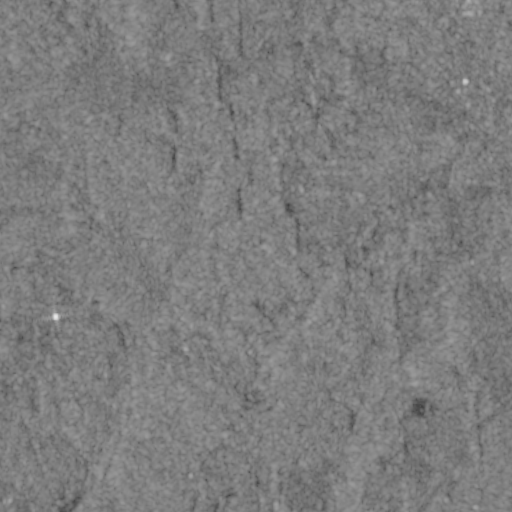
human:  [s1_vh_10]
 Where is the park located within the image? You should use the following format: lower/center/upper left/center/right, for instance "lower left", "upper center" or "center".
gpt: The park is located in the upper right of the image.
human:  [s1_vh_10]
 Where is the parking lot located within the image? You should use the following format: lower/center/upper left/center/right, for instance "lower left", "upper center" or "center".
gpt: The parking lot is located in the center left of the image.
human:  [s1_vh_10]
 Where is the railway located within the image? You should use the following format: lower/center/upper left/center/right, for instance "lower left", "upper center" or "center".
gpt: The railway is located in the left of the image.
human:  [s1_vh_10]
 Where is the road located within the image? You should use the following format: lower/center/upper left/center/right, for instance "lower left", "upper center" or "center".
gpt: There is no road in the image.

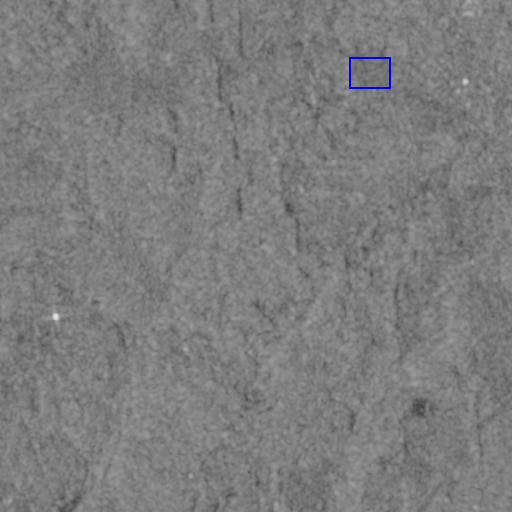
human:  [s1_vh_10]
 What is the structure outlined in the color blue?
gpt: The structure outlined in blue is a park.
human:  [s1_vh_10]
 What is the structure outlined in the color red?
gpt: There is no red outline.